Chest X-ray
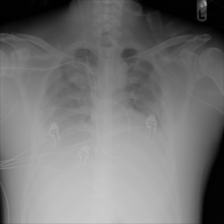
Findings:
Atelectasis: negative
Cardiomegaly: negative
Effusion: positive
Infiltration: negative
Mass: negative
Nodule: negative
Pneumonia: negative
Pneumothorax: negative
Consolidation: negative
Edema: negative
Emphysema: negative
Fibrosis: negative
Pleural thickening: negative
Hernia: negative